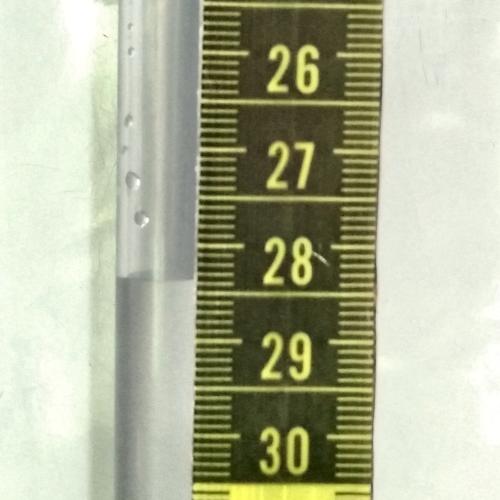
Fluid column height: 28.4 cm